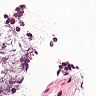
Metastatic tissue present: no